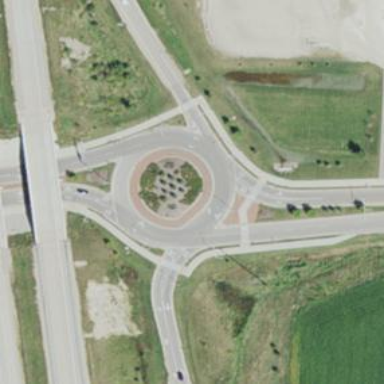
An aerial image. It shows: Secondary road with asphalt surface leading to roundabout junction.